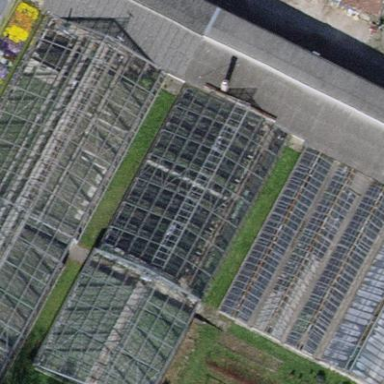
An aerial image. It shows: Greenhouse.